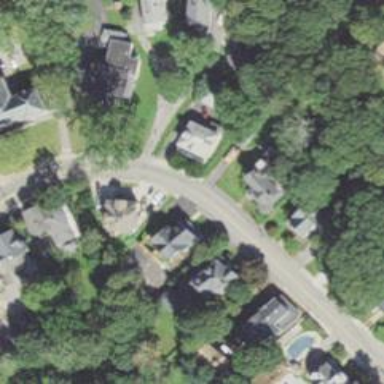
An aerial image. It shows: Residential driveway designated as service road.